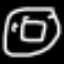
Label: donut